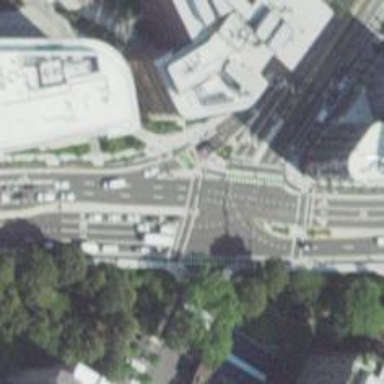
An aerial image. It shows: Asphalt trunk highway with cycle track alongside.